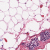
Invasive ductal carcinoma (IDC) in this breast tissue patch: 0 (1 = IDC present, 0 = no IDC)